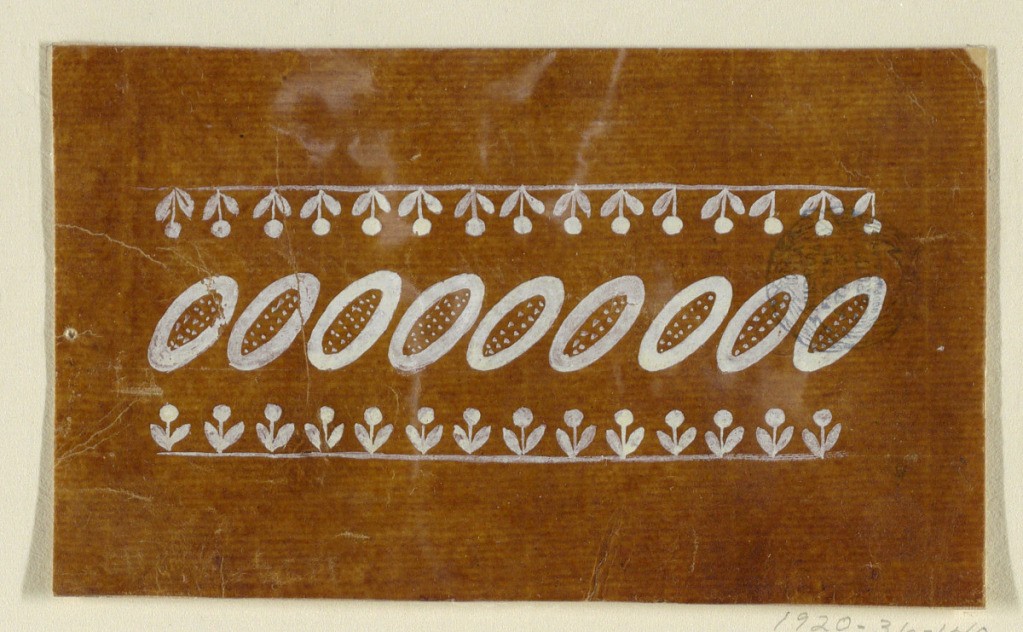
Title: Design for an Embroidered or Woven Horizontal Border of the "Fabrique de St. Ruf"
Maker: Fabrique de Saint Ruf, Lyon, France
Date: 1805–1815
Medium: Brush and white gouache on glazed tracing paper
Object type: Drawing
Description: A row of obliquely shown lace disks between horizontal borders of hanging and small upright plants growing from lines.